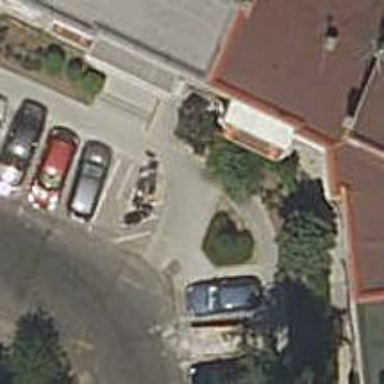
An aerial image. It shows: Motorcycle parking facility.